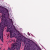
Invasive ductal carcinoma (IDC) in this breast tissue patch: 0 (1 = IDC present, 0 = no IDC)